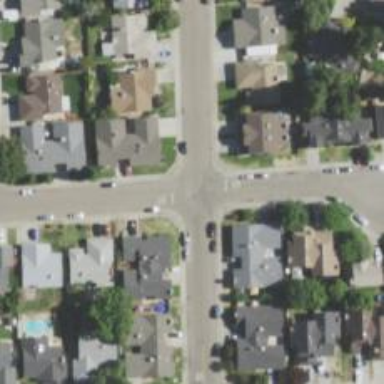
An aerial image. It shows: Residential road.